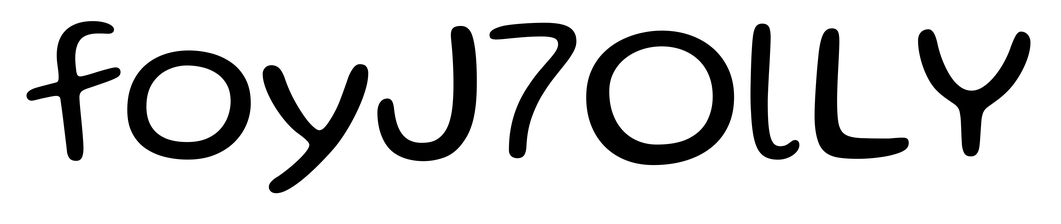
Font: Gluten_Light